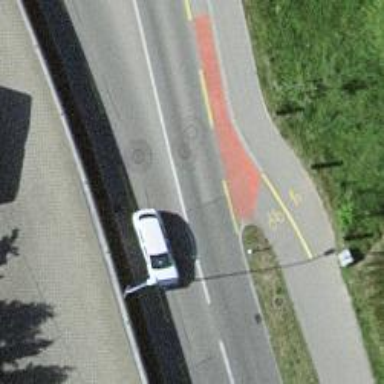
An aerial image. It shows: Cycleway.